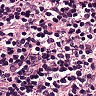
Metastatic tissue present: no